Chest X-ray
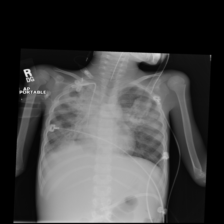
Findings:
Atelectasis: negative
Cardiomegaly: negative
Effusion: negative
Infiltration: positive
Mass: negative
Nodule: negative
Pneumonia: positive
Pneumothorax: negative
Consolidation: positive
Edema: negative
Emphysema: negative
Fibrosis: negative
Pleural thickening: negative
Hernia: negative